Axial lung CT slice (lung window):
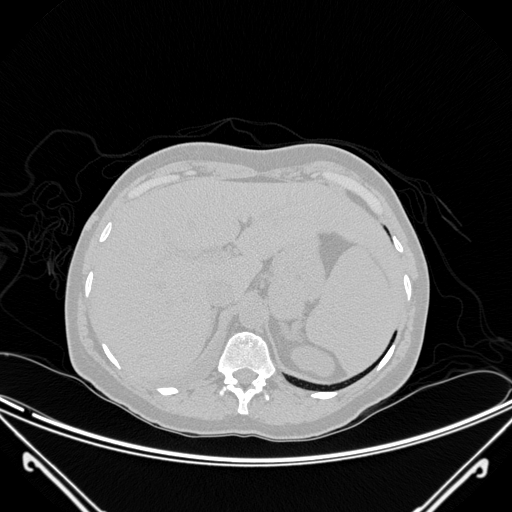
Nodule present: no